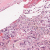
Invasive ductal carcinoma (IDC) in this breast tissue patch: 0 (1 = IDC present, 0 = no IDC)